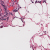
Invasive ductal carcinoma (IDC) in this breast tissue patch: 1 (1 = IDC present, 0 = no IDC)